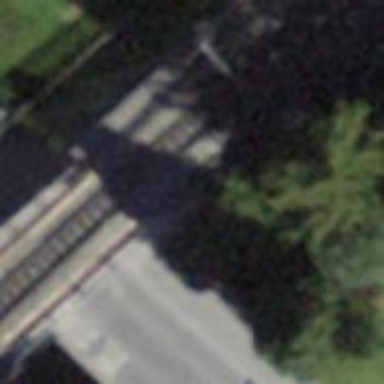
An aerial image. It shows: Narrow-gauge railway bridge with electrified contact lines and one track.